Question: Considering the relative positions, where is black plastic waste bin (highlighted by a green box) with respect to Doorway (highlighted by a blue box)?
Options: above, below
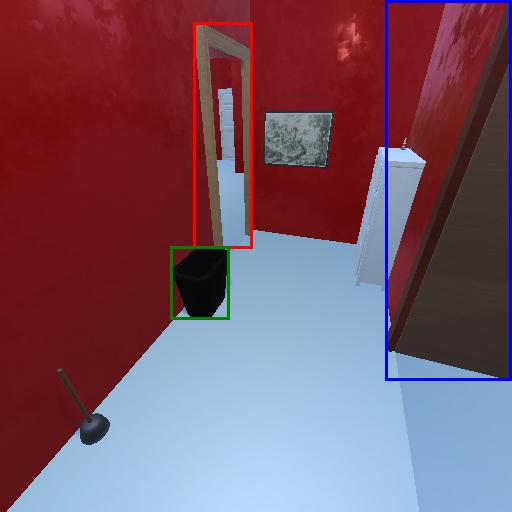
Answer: above